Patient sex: F
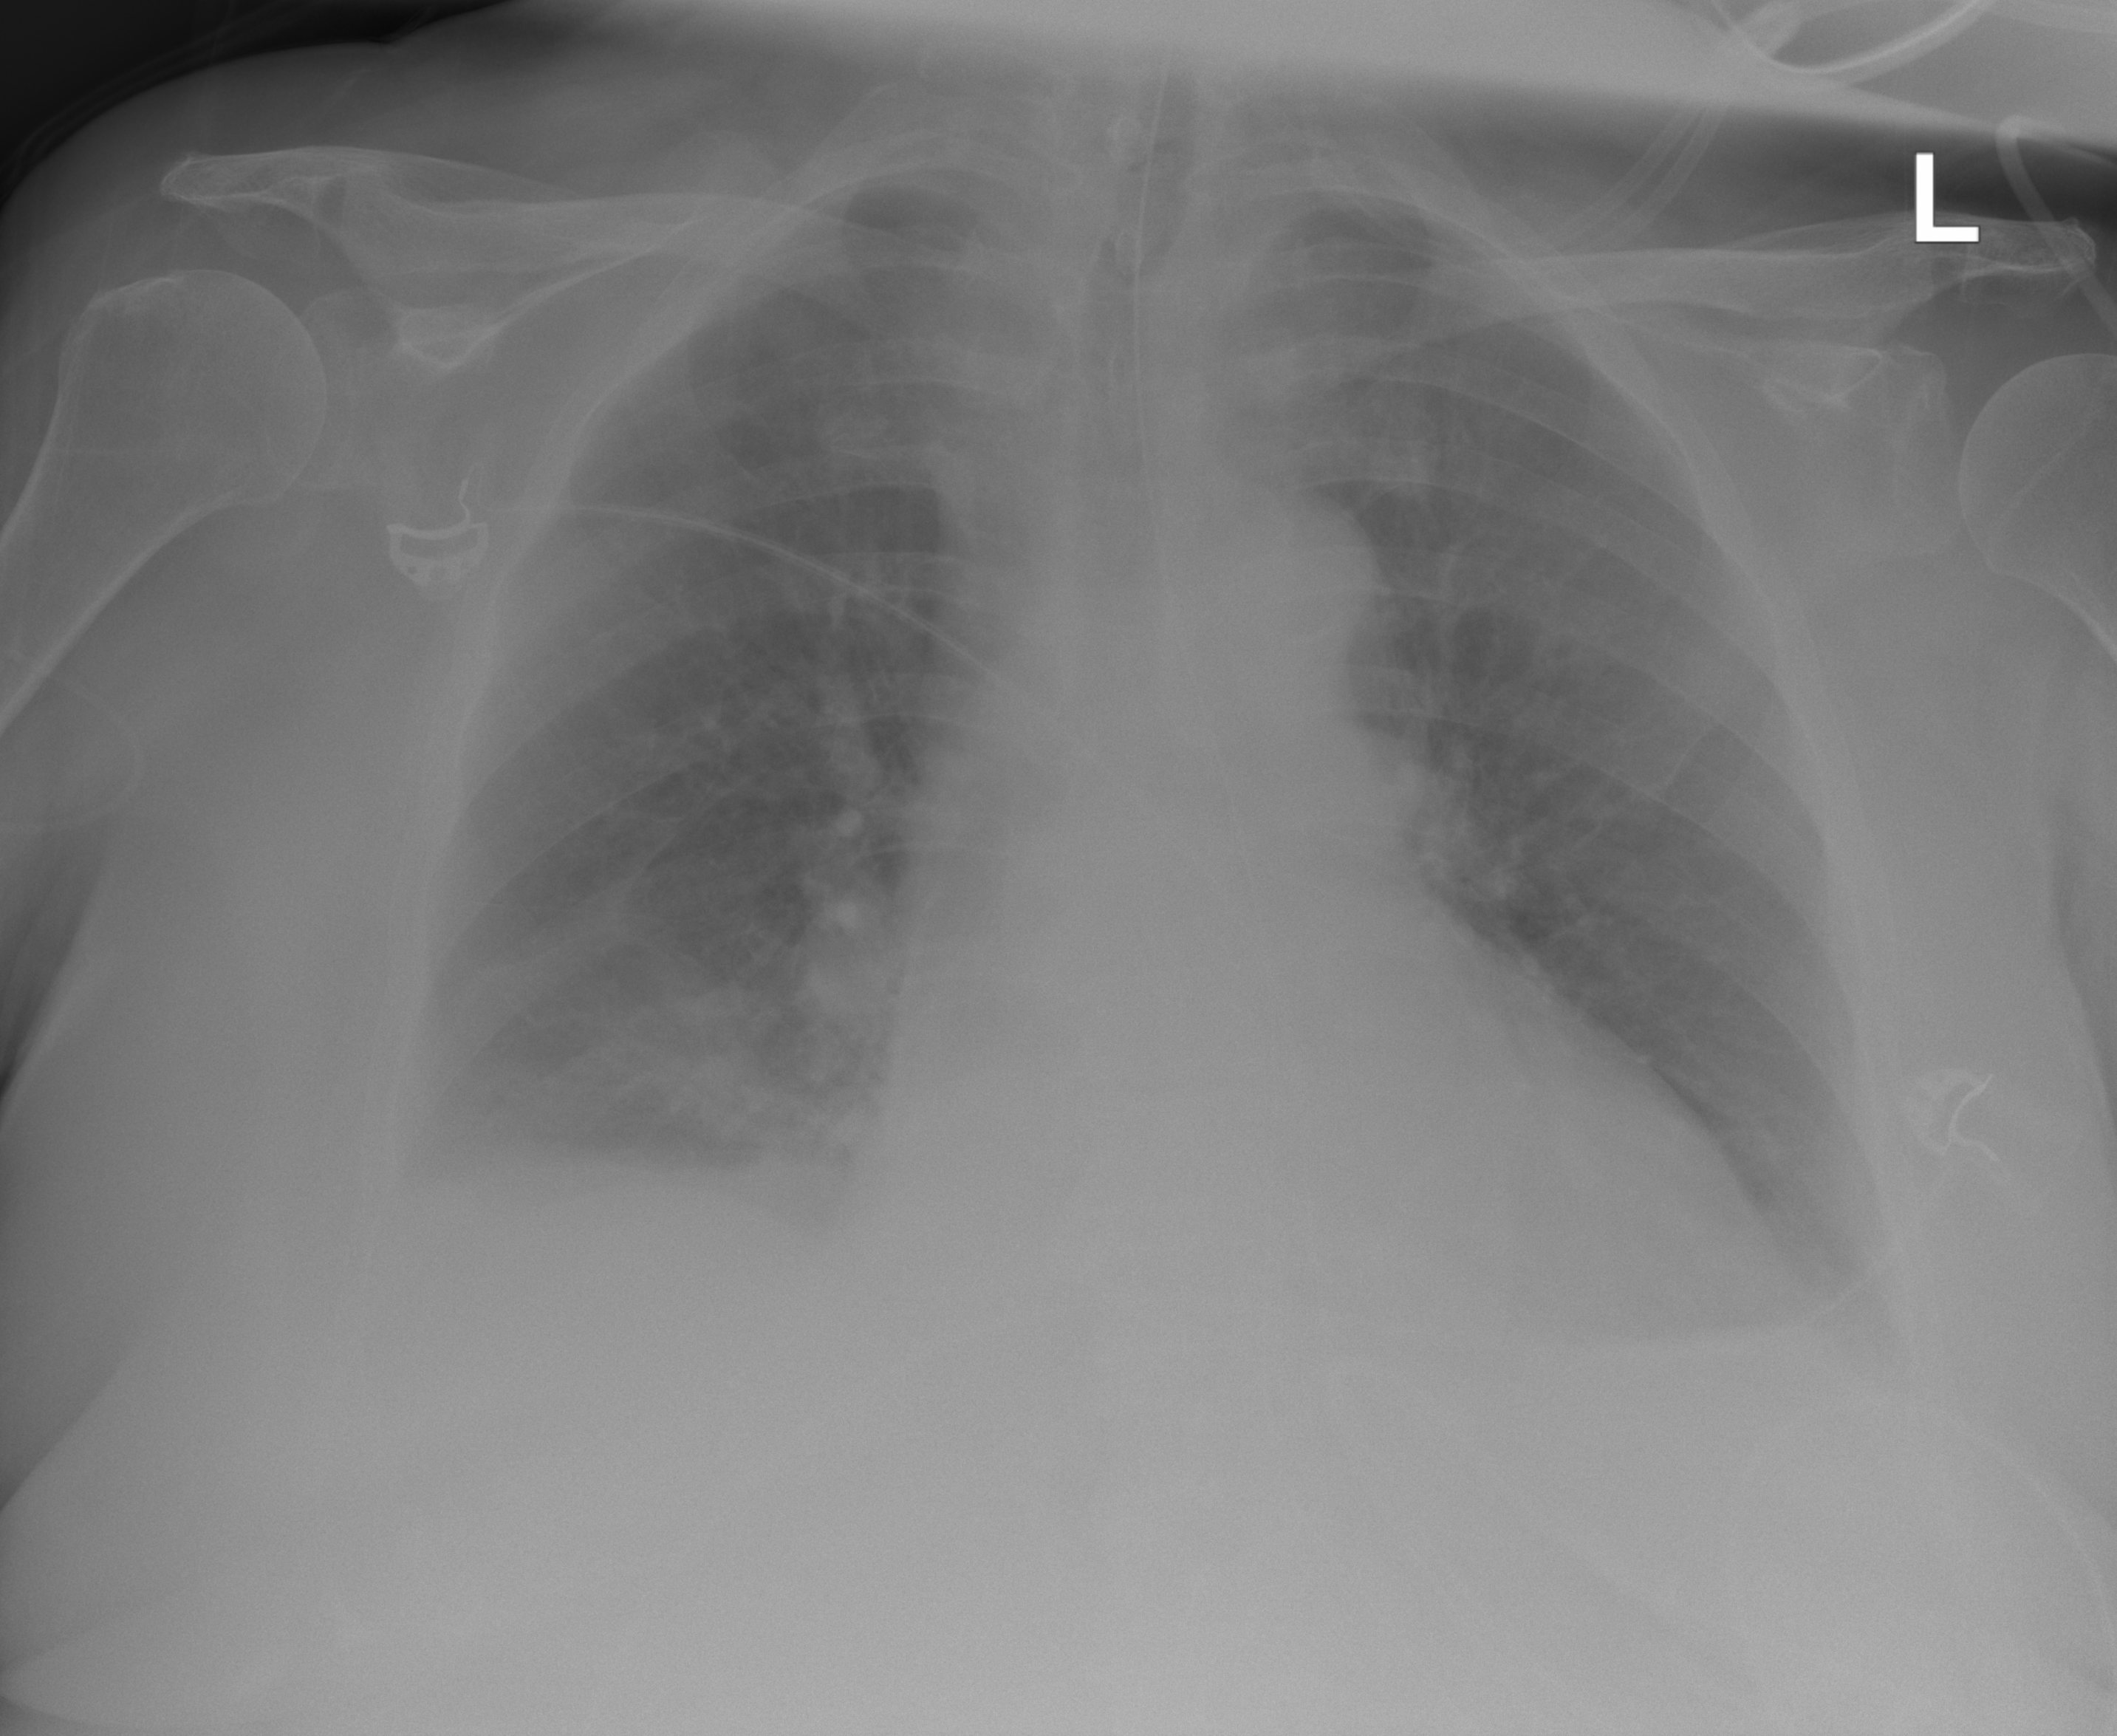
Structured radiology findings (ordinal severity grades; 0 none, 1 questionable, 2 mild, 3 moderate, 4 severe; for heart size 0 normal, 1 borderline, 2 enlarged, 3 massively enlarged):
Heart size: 2
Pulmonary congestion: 1
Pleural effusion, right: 2
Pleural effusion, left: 2
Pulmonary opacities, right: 2
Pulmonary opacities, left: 0
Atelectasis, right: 2
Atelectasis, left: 2